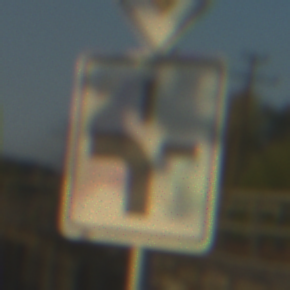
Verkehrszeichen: VerlaufVorfahrtsstrasse1
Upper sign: Vorfahrtsstrasse
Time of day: SunriseSunset
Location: Outdoor (RoadRail)
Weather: Clear
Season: NotSpecified
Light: Natural